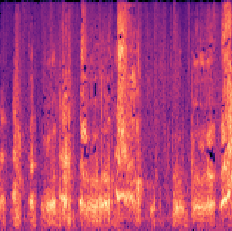
Sound class: Pig